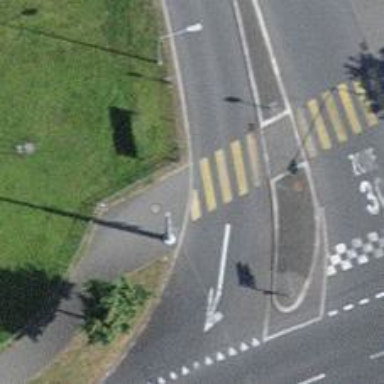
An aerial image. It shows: Kerb serving as barrier.